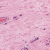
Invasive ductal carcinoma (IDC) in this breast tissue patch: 0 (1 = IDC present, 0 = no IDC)